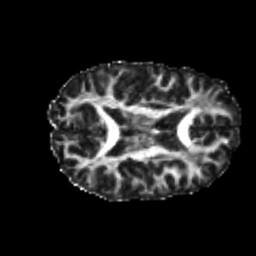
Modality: FA
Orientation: axial
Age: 22
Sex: male
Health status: healthy
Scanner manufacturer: philips
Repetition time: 7.384 s
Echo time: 0.08599 s